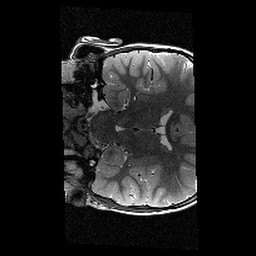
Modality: T2w
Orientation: coronal
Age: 9
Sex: female
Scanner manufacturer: siemens
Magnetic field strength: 3 T
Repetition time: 9.23 s
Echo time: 0.067 s